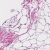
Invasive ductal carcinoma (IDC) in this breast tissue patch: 0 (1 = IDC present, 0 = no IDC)